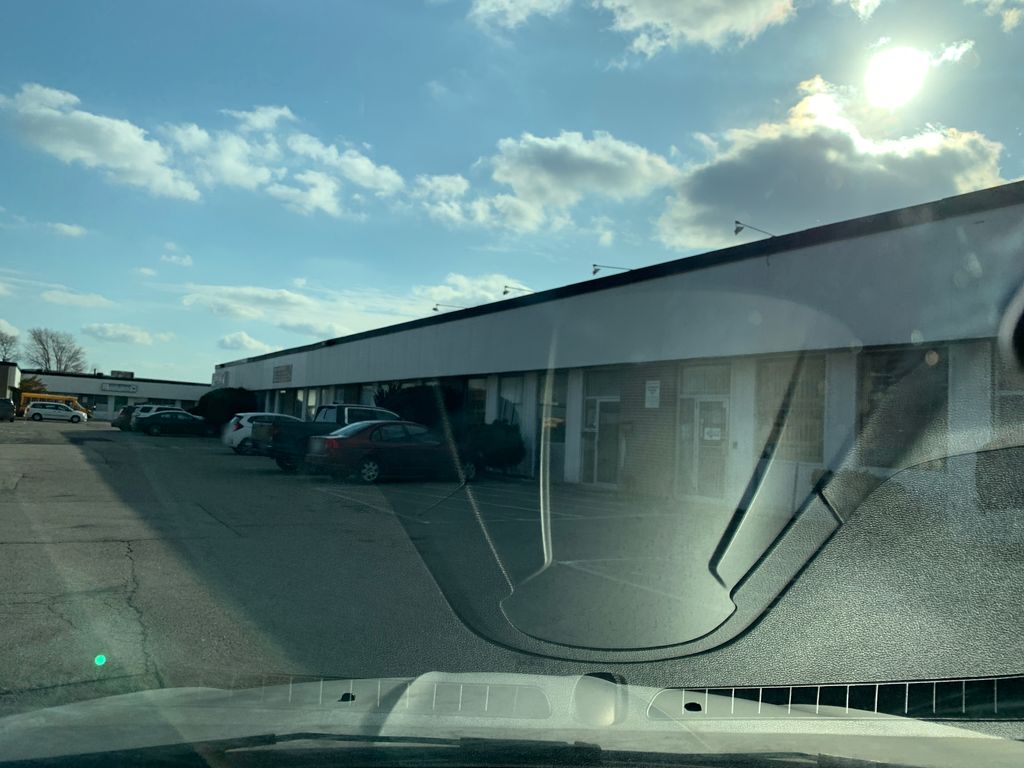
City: toronto